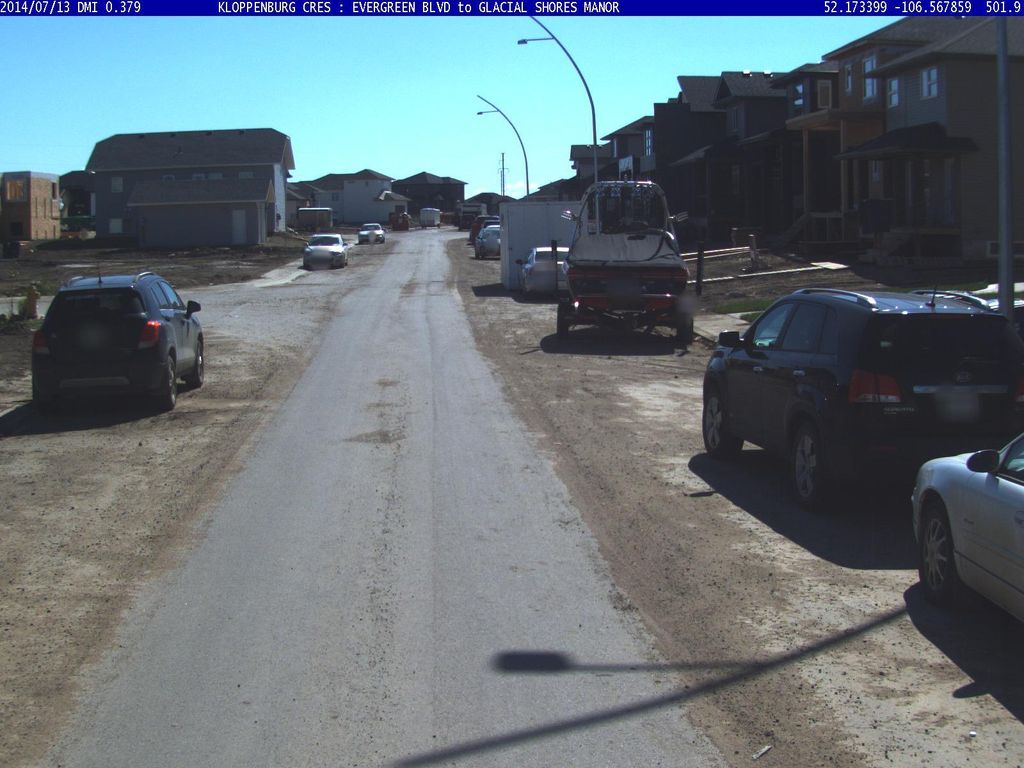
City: saskatoon